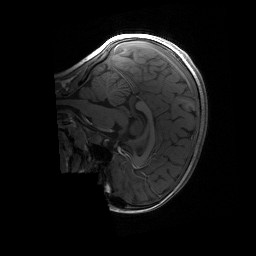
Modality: T1w
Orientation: sagittal
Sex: female
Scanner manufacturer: siemens
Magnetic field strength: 3 T
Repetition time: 1.9 s
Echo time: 0.00243 s